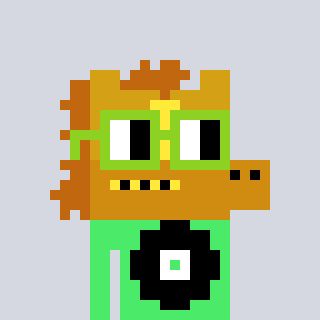
a pixel art character with square light green glasses, a yellow horse-shaped head and a teal-colored body on a cool background